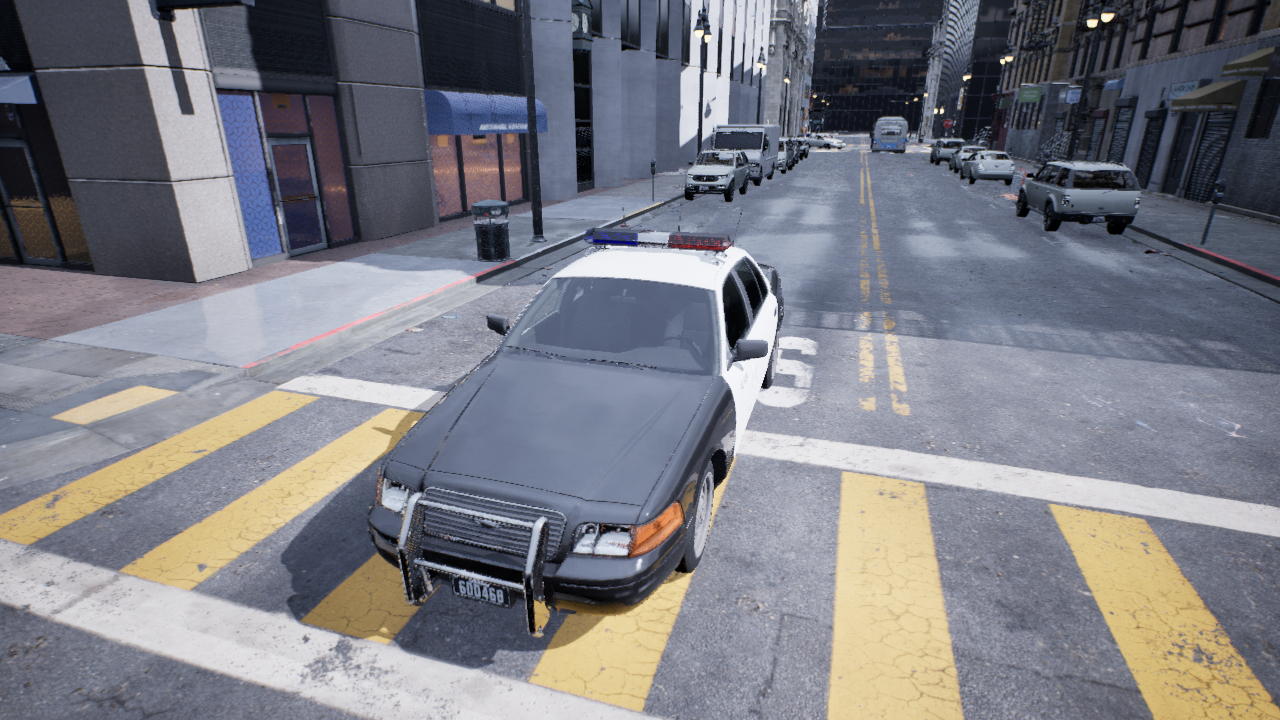
Venue: residential
Lighting: overcast
Vehicle rig: sedan